В теплоизолированный цилиндрический сосуд поместили кусок льда массой $M$ при температуре $T=0~{}^\circ С$ и прочно прикрепили его ко дну (см. рис.). Затем залили этот лед водой такой же массы $M$. Вода полностью покрыла лед и достигла уровня $H=20~ см$.
Определите, какова была температура этой воды, если после установления теплового равновесия уровень ее опустился на $b=0.4~ см$. Плотность воды и льда равны соответственно $\rho_в=1000 ~кг/м^3$ и $\rho_л=920~ кг/м^3$, удельная теплоемкость воды $c = 4200 ~Дж/(кг \cdot К)$, удельная теплота плавления льда $\lambda=330~ кДж/кг$.
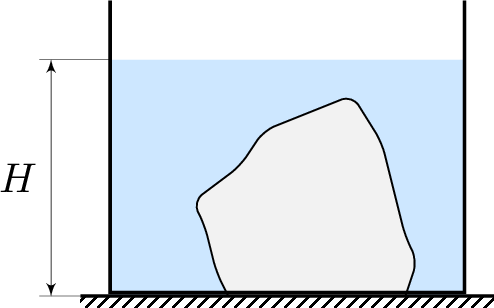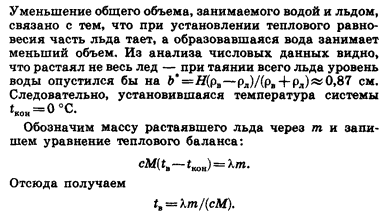
Темы:
T, Всероссийские, Фазовый переход, Теплота, Температура